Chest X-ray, PA view. Patient: 42 years old, sex F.
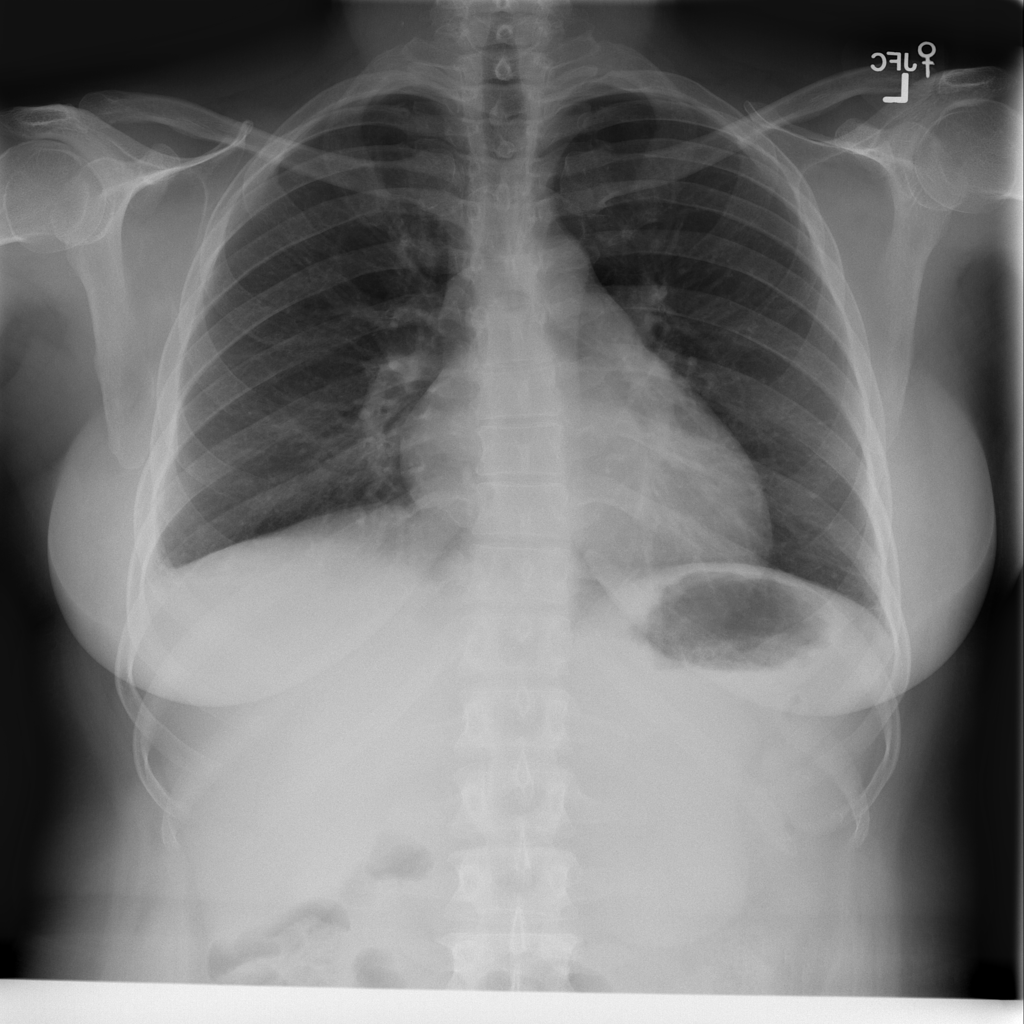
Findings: No Finding